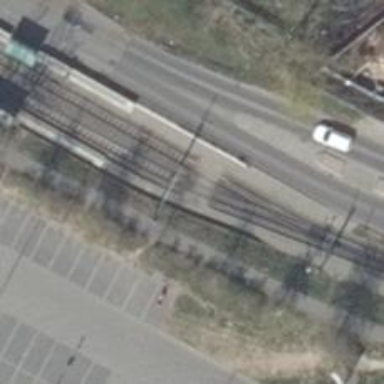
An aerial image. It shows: Uncontrolled railway crossing.